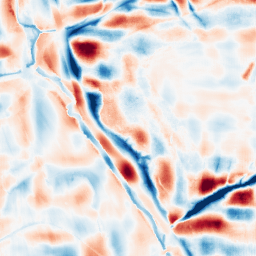
Category: wavelet
Decomposition family: wavelet_dwt
Decomposition parameters: wavelet: db4
level: 5
Upsampling method: fft_zeropad
Upsampling parameters: scale: 4
Upsampling scale: 4